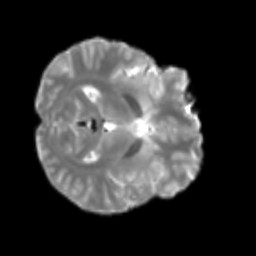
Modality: T2w
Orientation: axial
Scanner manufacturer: siemens
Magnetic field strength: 3 T
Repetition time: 4 s
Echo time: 0.0594 s